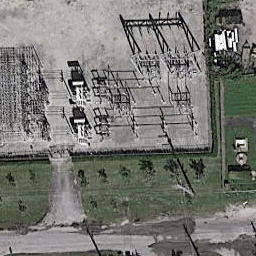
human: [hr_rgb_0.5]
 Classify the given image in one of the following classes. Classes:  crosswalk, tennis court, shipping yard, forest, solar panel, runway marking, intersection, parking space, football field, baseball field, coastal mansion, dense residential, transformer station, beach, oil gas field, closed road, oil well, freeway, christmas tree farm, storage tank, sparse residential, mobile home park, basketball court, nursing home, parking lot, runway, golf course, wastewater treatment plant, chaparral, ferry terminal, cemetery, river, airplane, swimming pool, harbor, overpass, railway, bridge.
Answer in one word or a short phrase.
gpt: transformer station